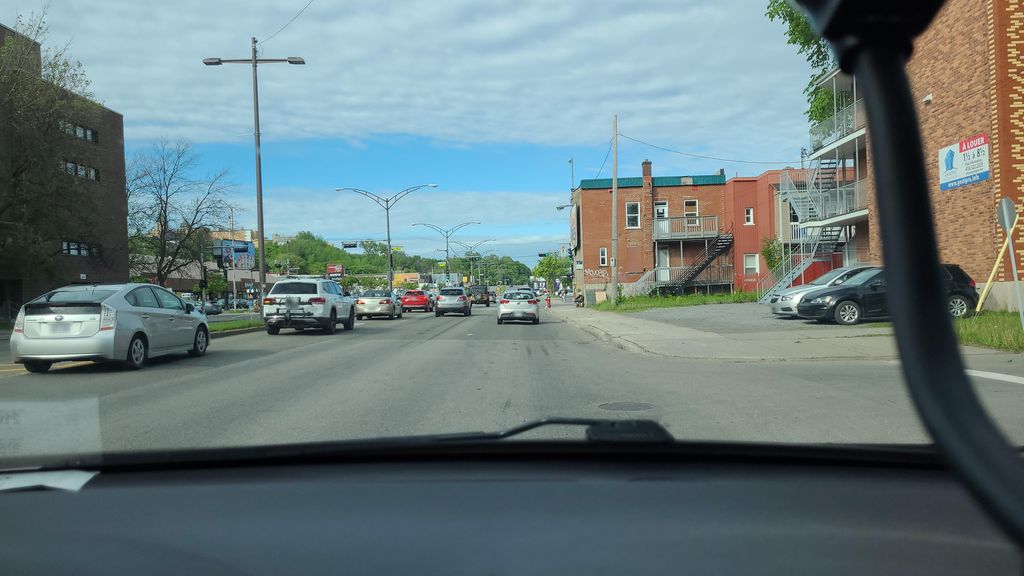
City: quebec_city